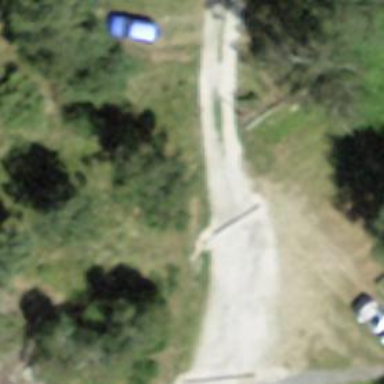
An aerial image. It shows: Lift gate barrier.